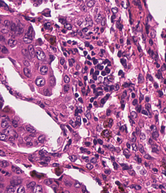
Tumor epithelial tissue: yes
Tumor-associated stroma tissue: yes
Normal tissue: no